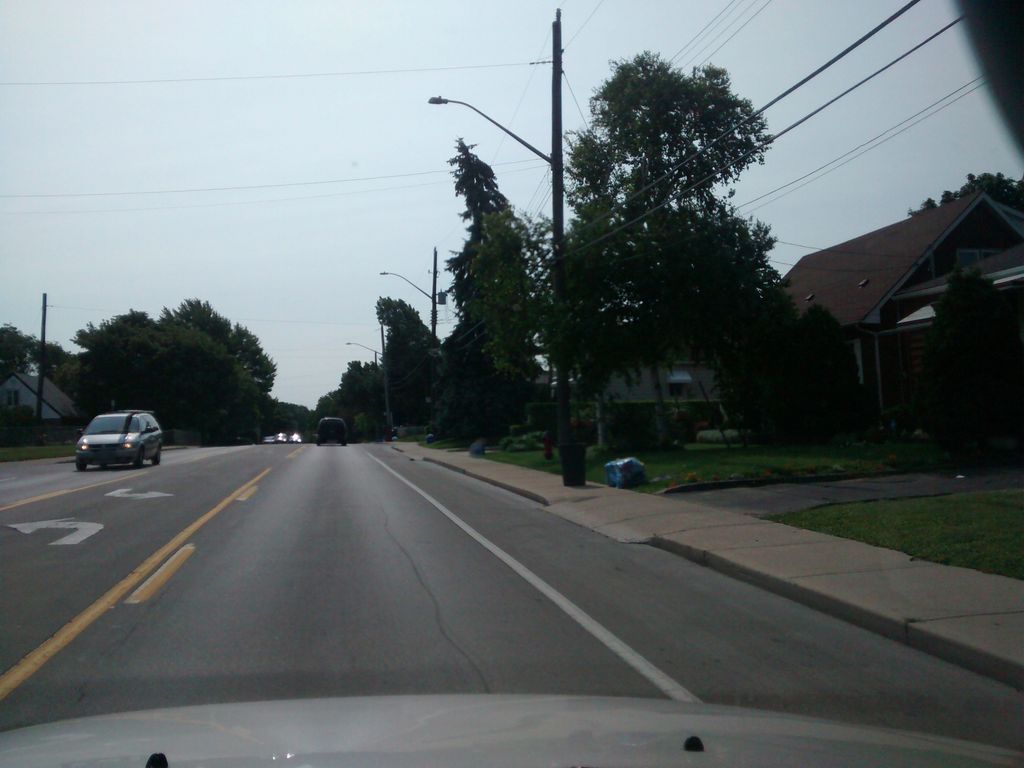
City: hamilton